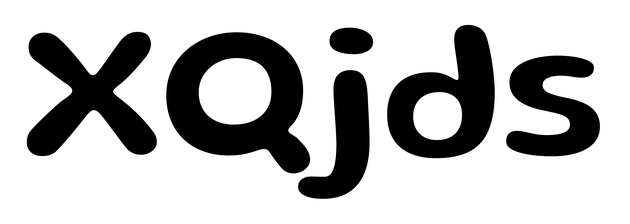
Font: Gluten_Medium